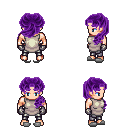
a pixel art fantasy rpg character, male body template, human, light skin, white tunic, metal pants, purple princess hairstyle, metal gloves, white slippers, four views (front, back, left, right), 2x2 character sprite sheet, small pixel art, hard edges, no anti-aliasing